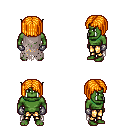
a pixel art fantasy rpg character, male body template, orc, green skin, gray tattered cape, gold greaves, light blonde pageboy hairstyle, metal gloves, four views (front, back, left, right), 2x2 character sprite sheet, small pixel art, hard edges, no anti-aliasing